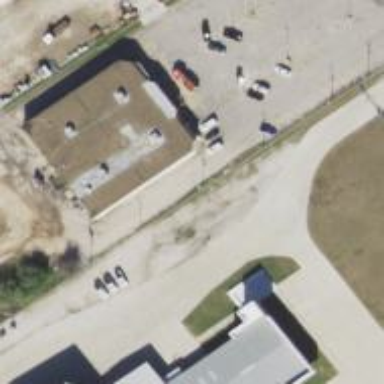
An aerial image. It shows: Retail building.